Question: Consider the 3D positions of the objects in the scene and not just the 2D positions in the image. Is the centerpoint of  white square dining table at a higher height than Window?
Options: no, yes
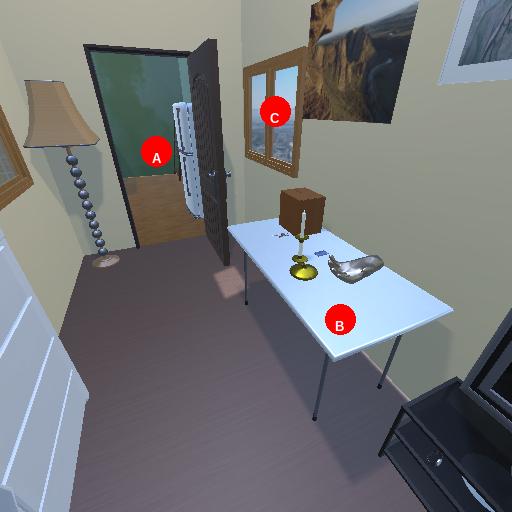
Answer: no